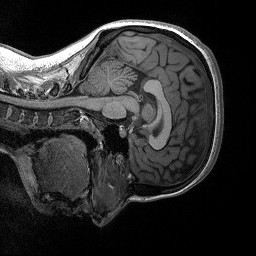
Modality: T1w
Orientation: sagittal
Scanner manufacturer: siemens
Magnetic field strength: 3 T
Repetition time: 2.3 s
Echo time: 0.00298 s